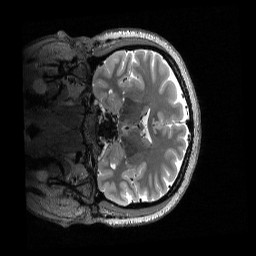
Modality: T2w
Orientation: coronal
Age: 47
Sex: female
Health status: ill
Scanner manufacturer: siemens
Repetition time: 3.2 s